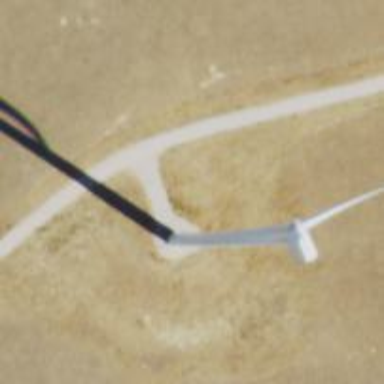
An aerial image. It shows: Wind turbine generator that utilizes wind as its source for generating electricity. It is of the horizontal axis type.